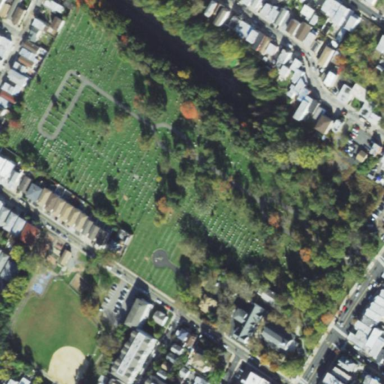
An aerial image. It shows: Cemetery.